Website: lowes
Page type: customer-info-address
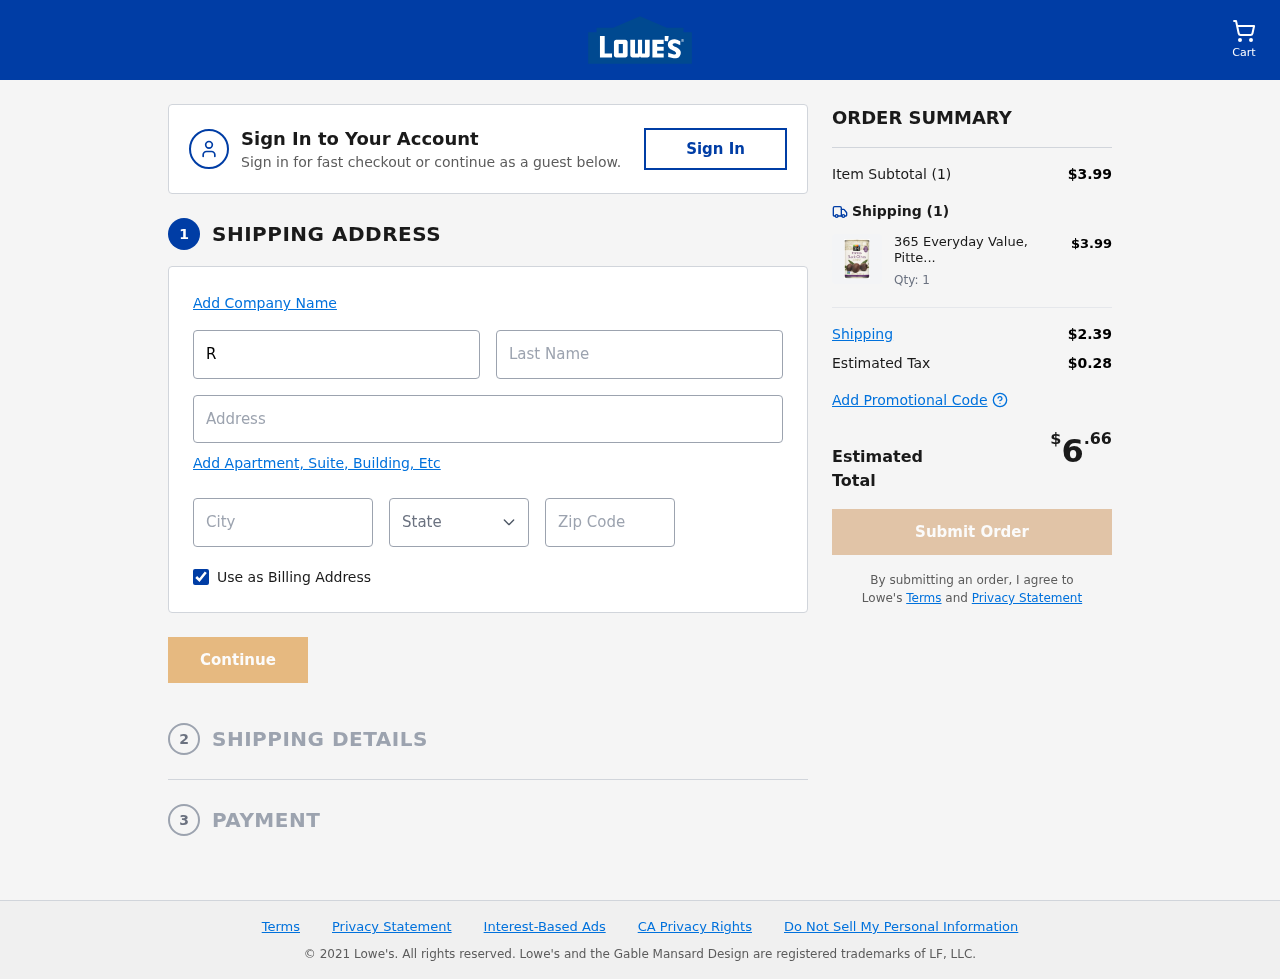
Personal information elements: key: PII_CITY
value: Hamiltonview
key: PII_FIRSTNAME
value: Rachel
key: PII_LASTNAME
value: Smith
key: PII_POSTCODE
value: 46475
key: PII_STATE_ABBR
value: AK
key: PII_STREET
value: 799 Stacy Road Suite 017
Product elements: key: PRODUCT1_NAME
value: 365 Everyday Value, Pitted Black Olives, Jumbo, 5.75 oz
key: PRODUCT1_PRICE
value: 3.99
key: PRODUCT1_QUANTITY
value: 1
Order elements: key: ORDER_NUM_ITEMS
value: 1
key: ORDER_SUBTOTAL
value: $3.99
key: ORDER_NUM_ITEMS2
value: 1
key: ORDER_SHIPPING_COST
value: $2.39
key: ORDER_TAX
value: $0.28
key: ORDER_TOTAL
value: $6.66